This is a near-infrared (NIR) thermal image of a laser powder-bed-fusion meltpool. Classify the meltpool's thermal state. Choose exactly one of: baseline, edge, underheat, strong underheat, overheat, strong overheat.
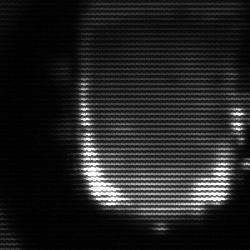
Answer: baseline